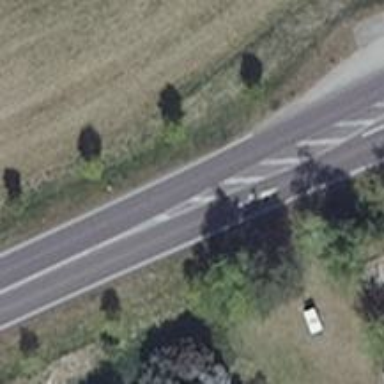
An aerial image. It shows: Secondary road with asphalt surface.